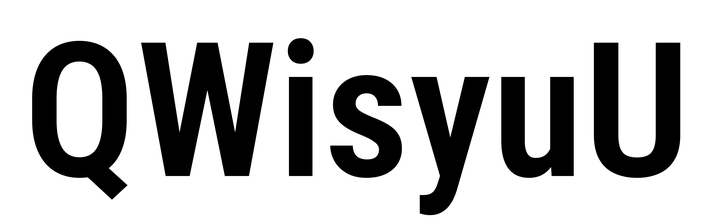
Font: Roboto_Condensed_SemiBold